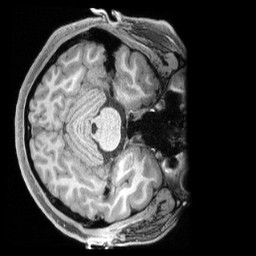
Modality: T1w
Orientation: axial
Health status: healthy
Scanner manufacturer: siemens
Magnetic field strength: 3 T
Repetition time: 2.4 s
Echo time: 0.00201 s